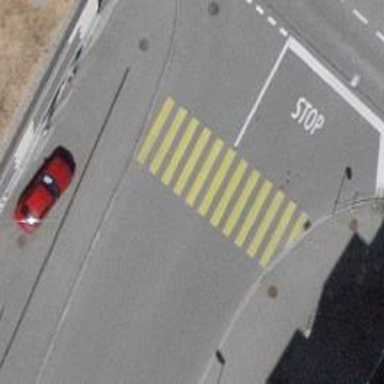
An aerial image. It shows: Marked road crossing.